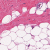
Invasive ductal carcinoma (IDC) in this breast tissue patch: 0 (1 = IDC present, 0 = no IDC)